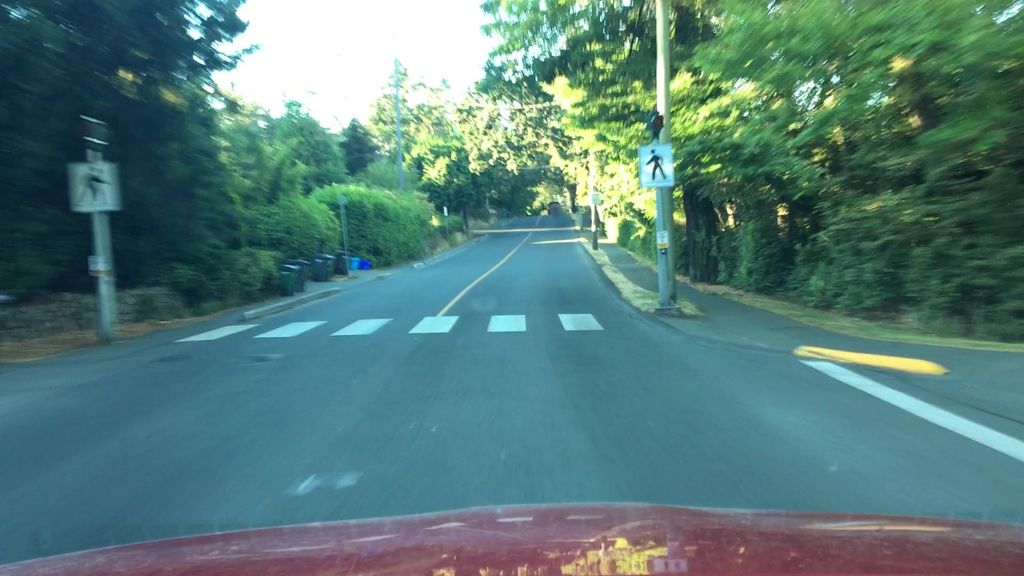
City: victoria